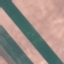
Land use / land cover: AnnualCrop